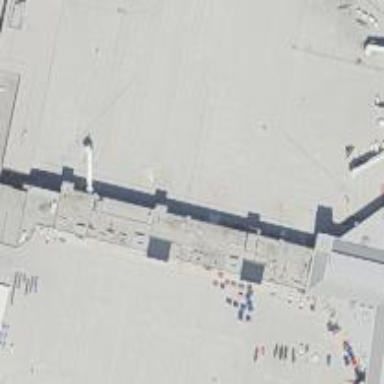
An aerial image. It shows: Airport gate.